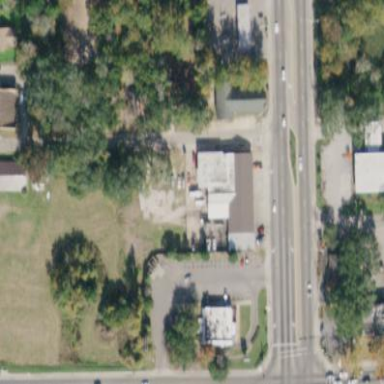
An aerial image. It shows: Commercial area with car repair shop.